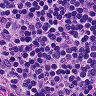
Metastatic tissue present: no